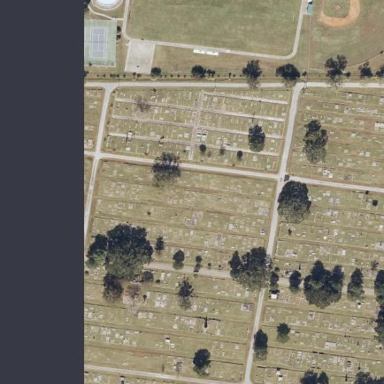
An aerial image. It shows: Sector of the cemetery.